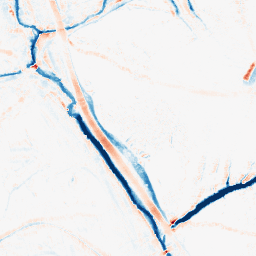
Category: morphological
Decomposition family: morphological_ellipse
Decomposition parameters: operation: average
width: 10
height: 10
Upsampling method: cubic_catmull_rom
Upsampling parameters: scale: 4
Upsampling scale: 4